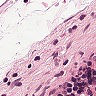
Metastatic tissue present: no